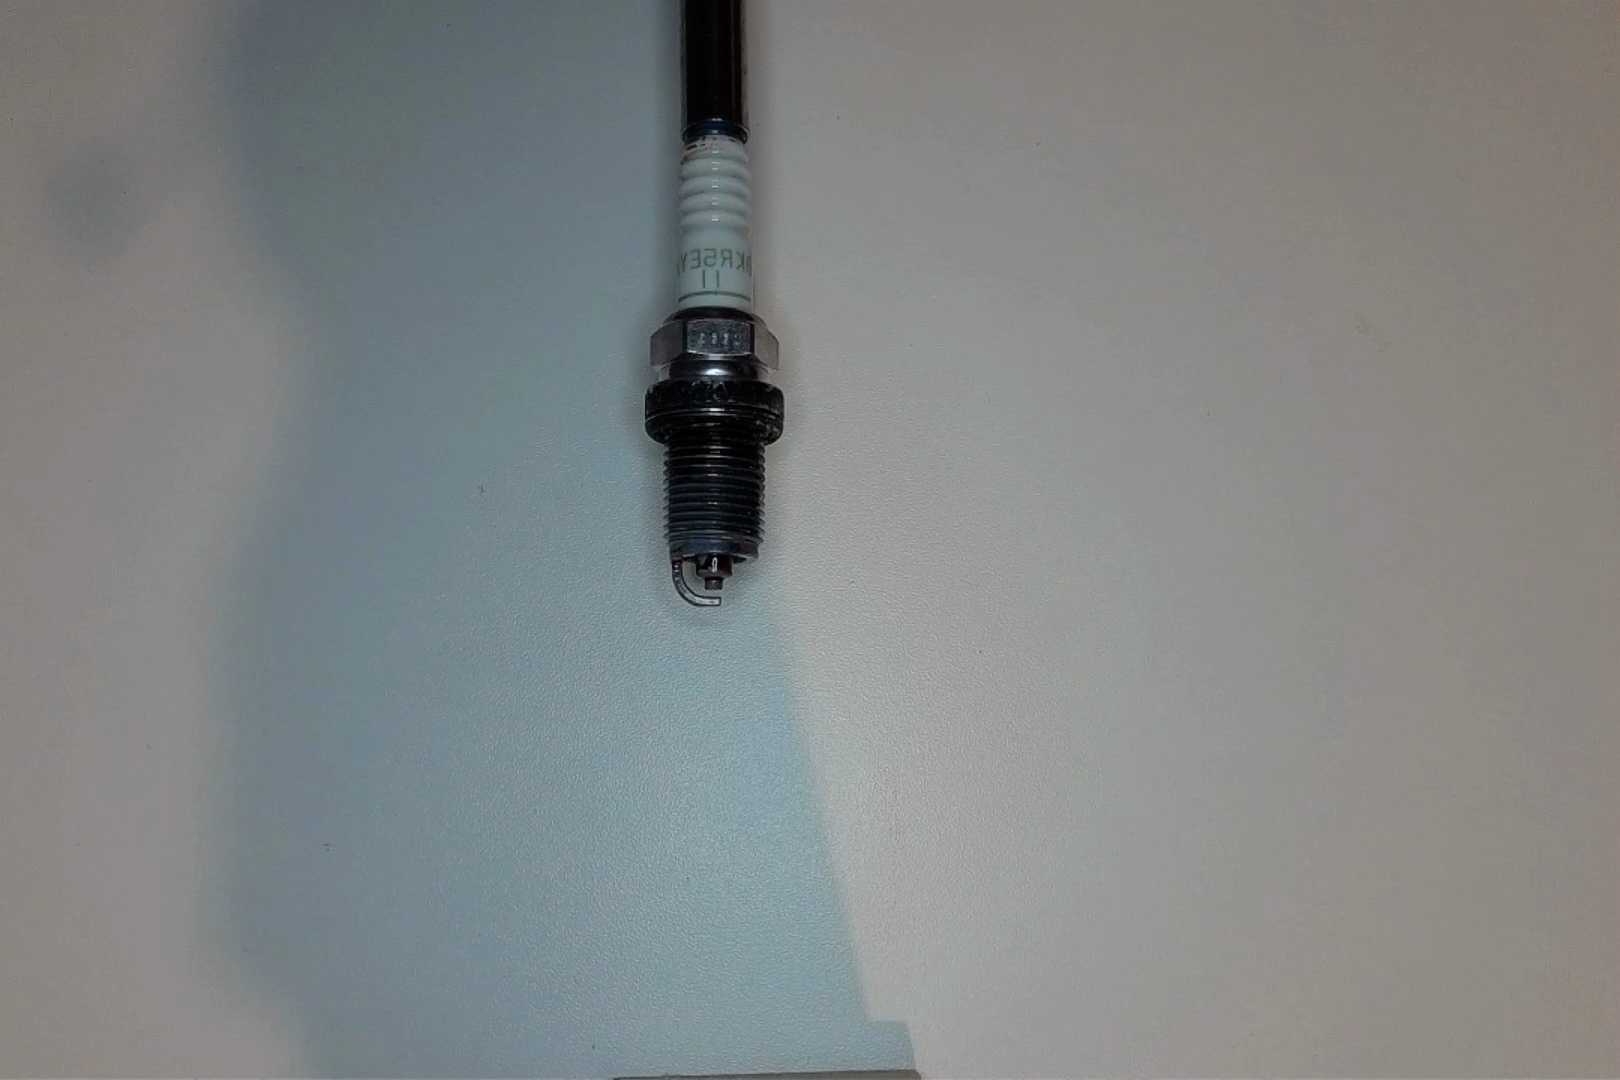
Label: anomaly